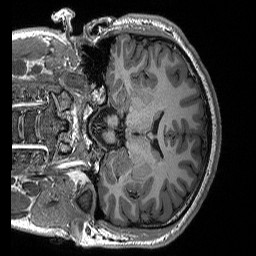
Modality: T1w
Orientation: coronal
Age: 20
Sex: male